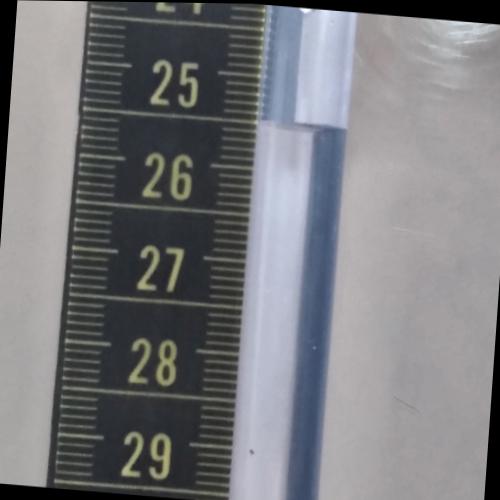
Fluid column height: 25.5 cm